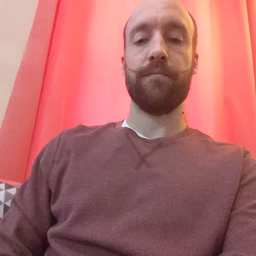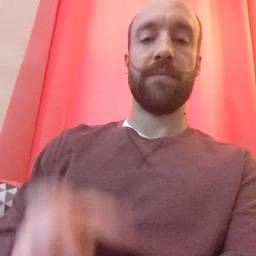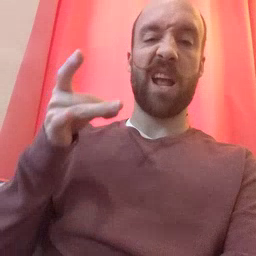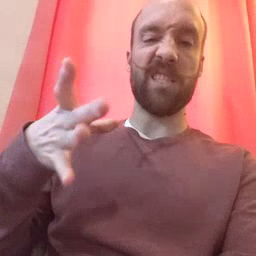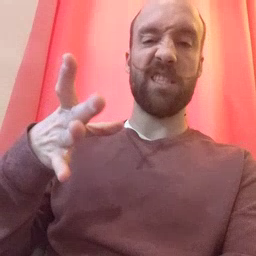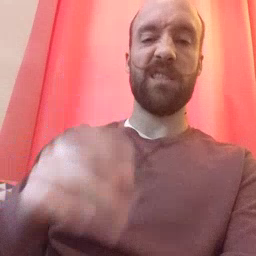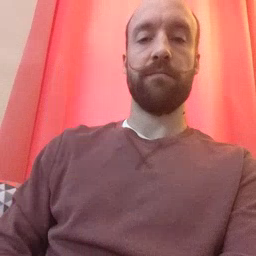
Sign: hate